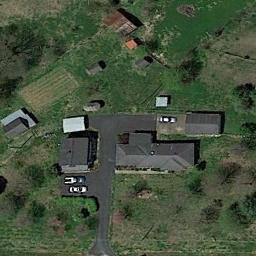
Label: residential